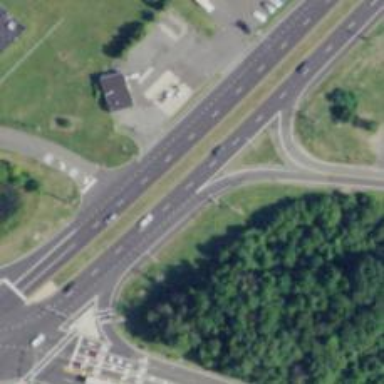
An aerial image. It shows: Trunk link highway.